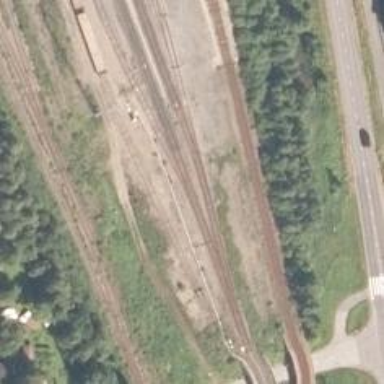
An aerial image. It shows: Railway track.